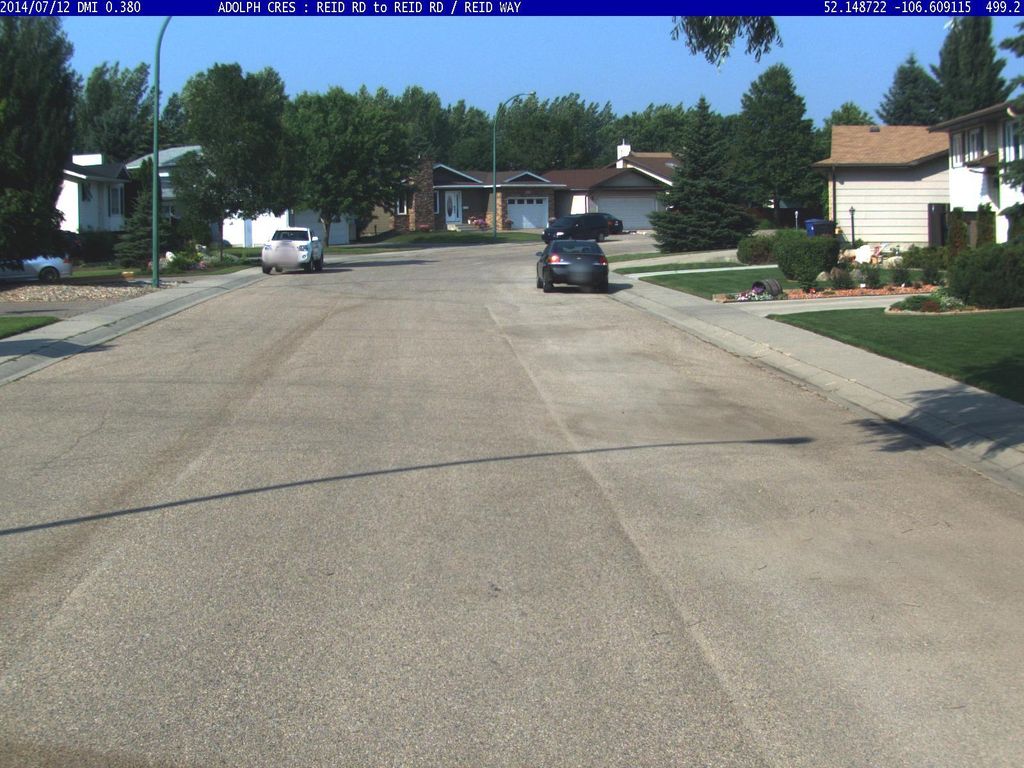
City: saskatoon